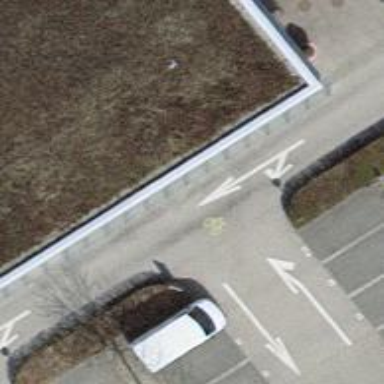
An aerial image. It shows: Unclassified road with opposite cycleway.